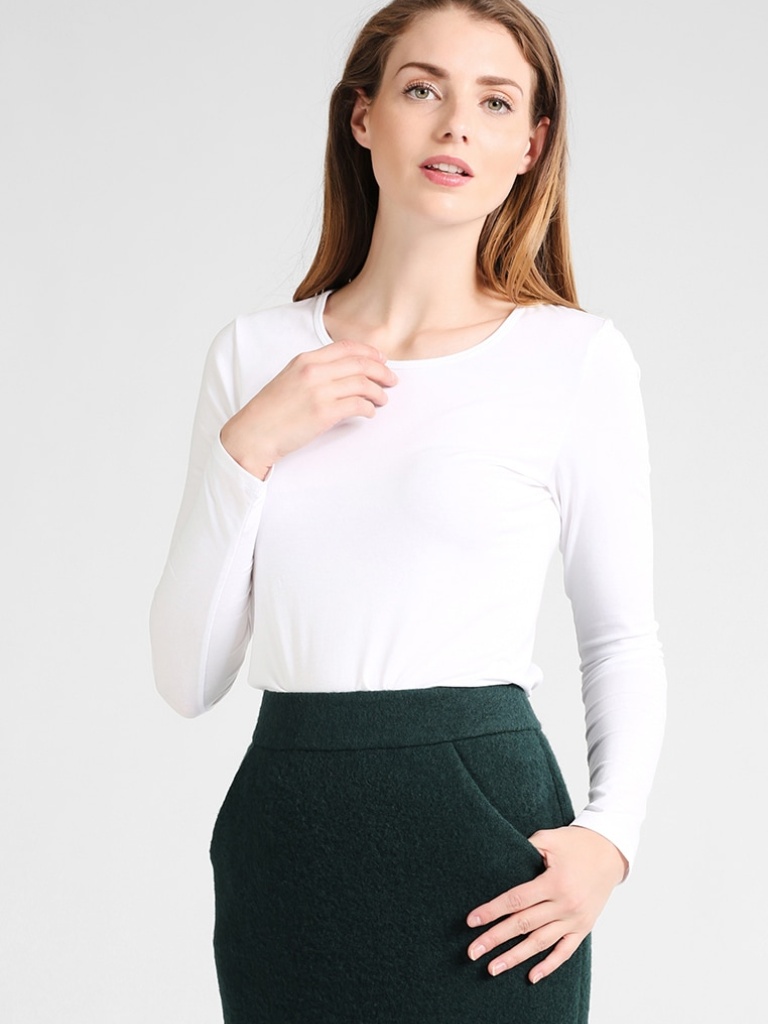
cotton tight a long-sleeved with the sleeves down hip length Fully Tucked in crew t-shirt